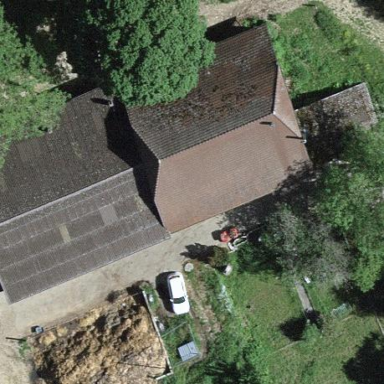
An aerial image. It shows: Farm building.